Question: Given a 2D distribution. See image:
,
How can I find the Region of Interest that contains 90% or 95% of the data in matlab?
Many thanks
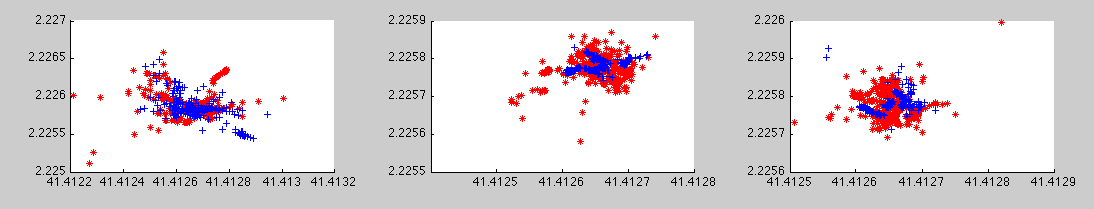
Answer: Use <URL>
### Sample code:
'''
D = randn(1000,2);
mu = mean(D);
Dm = bsxfun(@minus,D,mu);
error_ellipse(cov(Dm),'conf',0.95,'mu',mu);
hold on;
plot(D(:,1),D(:,2),'r*');
'''